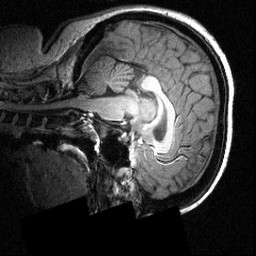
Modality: T1w
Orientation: sagittal
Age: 28
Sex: female
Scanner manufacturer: siemens
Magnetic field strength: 3.951 T
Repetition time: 1.5 s
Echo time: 0.00335 s